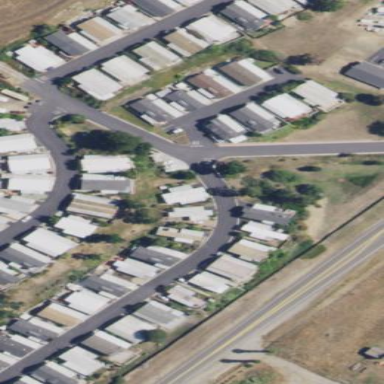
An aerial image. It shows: Residential area designated as mobile home park.